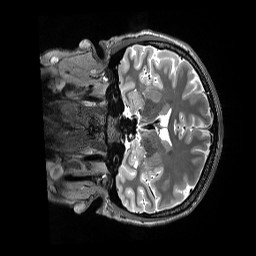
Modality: T2w
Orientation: coronal
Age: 21
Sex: female
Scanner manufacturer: siemens
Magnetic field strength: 3 T
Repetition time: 3.2 s
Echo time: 0.564 s